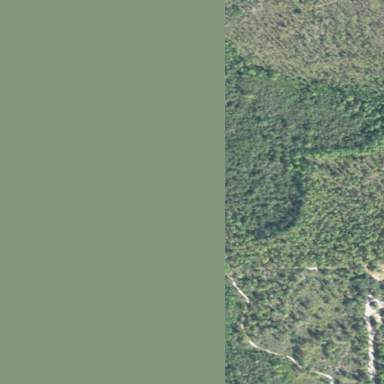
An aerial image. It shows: Woodland with needle-leaved trees.